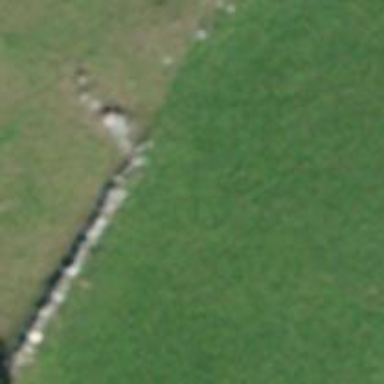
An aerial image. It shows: Dry stone wall barrier.